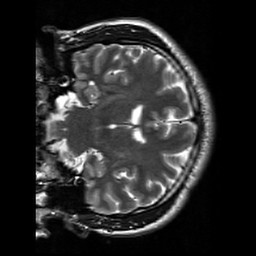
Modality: T2w
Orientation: coronal
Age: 32
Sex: male
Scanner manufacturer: siemens
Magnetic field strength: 3 T
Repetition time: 7 s
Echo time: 0.09 s